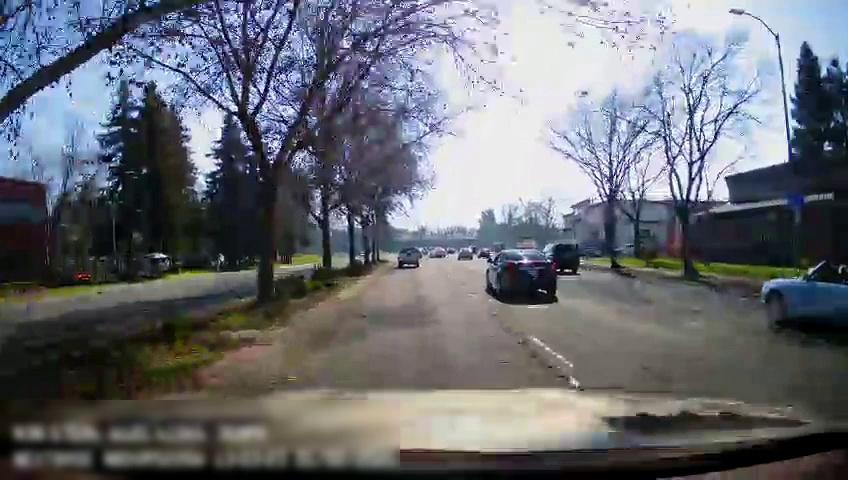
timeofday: Day
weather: Sunny
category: Drivable Space
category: Drivable Space
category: Vehicles | Car
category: Vehicles | Car
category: Vehicles | Car
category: Vehicles | Car
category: Vehicles | Truck
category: Vehicles | Car
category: Vehicles | Car
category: Lanes | Current Lane